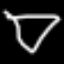
Label: diamond